Field crop: maize
Growth stage: 1
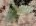
Species: datura